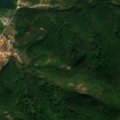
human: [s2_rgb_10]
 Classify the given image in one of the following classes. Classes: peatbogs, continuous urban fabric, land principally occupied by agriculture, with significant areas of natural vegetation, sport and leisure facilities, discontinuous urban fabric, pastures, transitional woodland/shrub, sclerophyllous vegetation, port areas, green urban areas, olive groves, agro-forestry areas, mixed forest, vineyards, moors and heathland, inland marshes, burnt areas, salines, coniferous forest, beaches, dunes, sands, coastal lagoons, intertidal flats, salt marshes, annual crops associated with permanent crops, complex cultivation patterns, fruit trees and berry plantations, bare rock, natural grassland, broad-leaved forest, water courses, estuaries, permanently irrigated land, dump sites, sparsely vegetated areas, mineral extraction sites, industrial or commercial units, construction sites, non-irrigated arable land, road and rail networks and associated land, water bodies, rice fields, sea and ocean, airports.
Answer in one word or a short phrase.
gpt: discontinuous urban fabric, land principally occupied by agriculture, with significant areas of natural vegetation, broad-leaved forest, transitional woodland/shrub, water courses